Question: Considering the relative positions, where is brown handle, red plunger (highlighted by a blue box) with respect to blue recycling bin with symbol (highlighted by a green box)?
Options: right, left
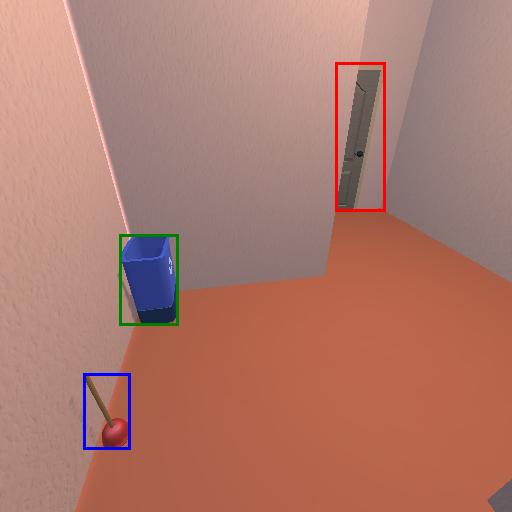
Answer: right